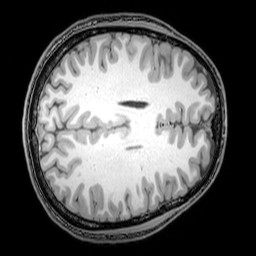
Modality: T1w
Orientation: axial
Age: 22
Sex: male
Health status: healthy
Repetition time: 0.081 s
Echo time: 0.037 s